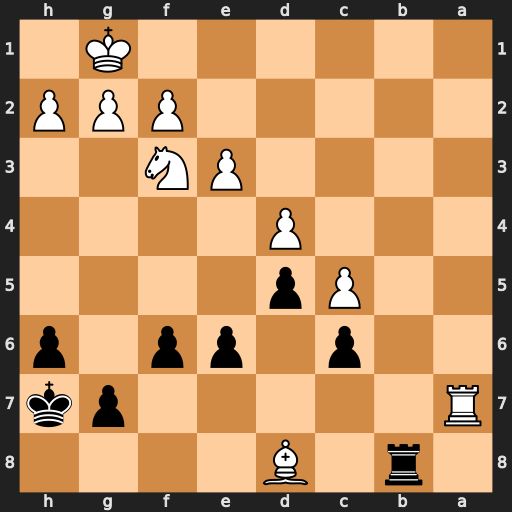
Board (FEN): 1r1B4/R5pk/2p1pp1p/2Pp4/3P4/4PN2/5PPP/6K1
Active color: b
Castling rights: -
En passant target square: -
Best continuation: Rb1+ Ne1 Rxe1#